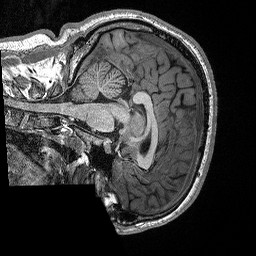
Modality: T1w
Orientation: sagittal
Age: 26
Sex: male
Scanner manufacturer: siemens
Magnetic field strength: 3 T
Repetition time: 2.3 s
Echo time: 0.00298 s